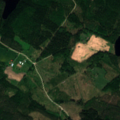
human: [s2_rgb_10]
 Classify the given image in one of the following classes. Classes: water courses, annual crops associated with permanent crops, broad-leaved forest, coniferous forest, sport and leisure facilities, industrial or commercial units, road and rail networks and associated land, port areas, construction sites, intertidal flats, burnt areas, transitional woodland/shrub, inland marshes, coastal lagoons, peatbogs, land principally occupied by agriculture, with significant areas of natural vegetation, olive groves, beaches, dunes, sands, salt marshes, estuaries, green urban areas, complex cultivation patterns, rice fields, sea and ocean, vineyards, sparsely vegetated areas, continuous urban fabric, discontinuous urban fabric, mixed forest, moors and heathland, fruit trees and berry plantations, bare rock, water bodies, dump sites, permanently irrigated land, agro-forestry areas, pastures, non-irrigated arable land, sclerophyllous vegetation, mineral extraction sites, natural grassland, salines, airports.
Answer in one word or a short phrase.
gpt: land principally occupied by agriculture, with significant areas of natural vegetation, broad-leaved forest, coniferous forest, mixed forest, transitional woodland/shrub, water bodies